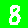
Digit: 8